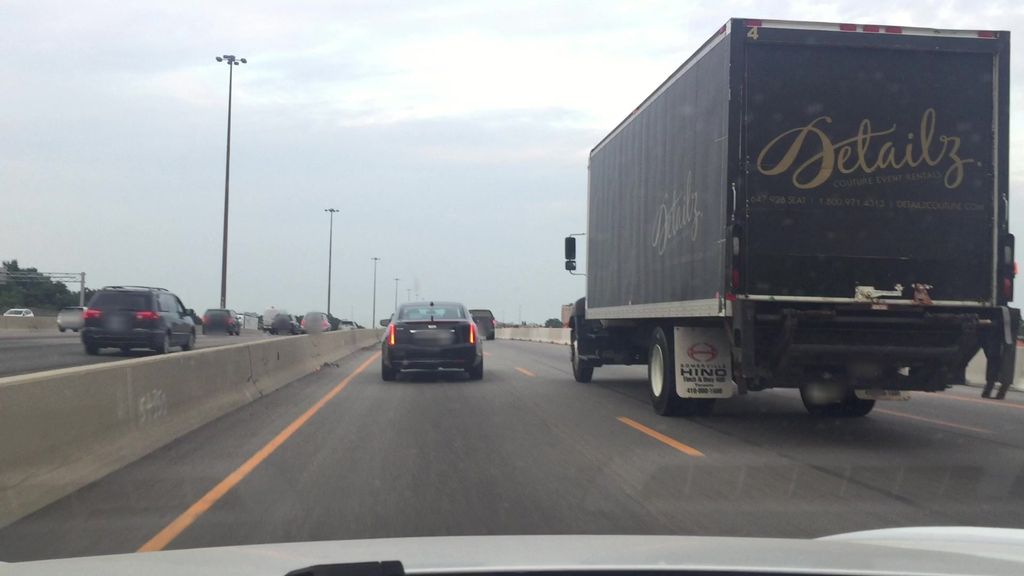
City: toronto